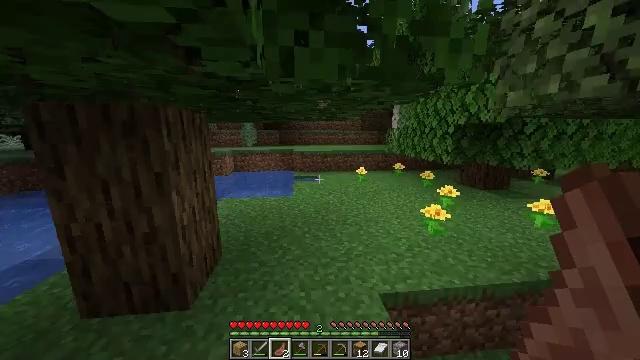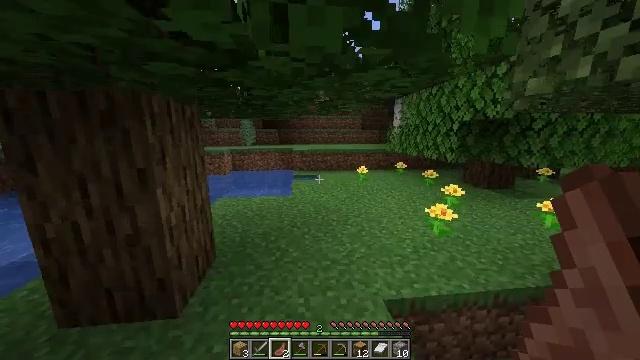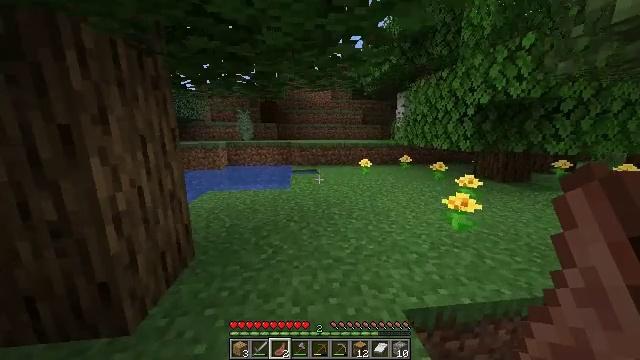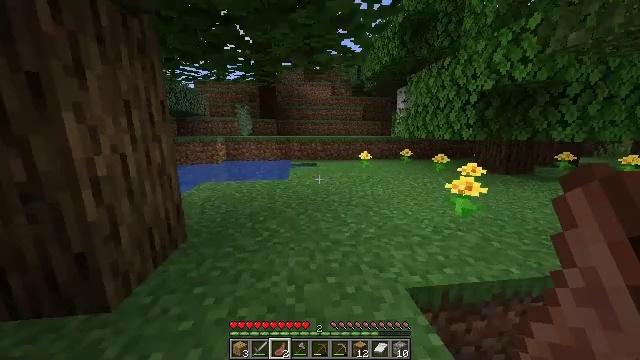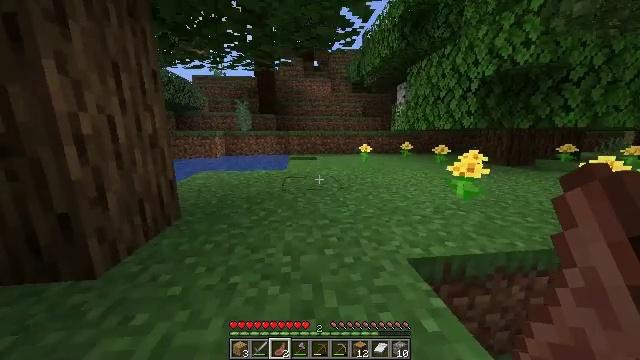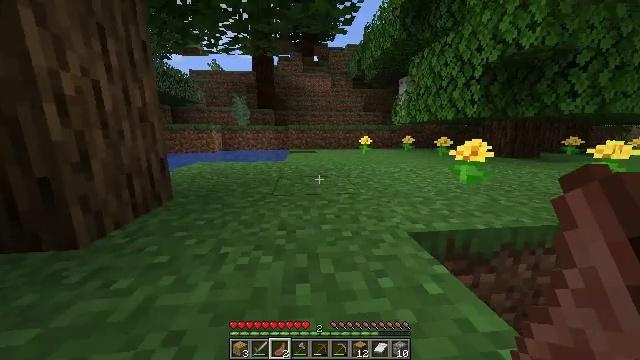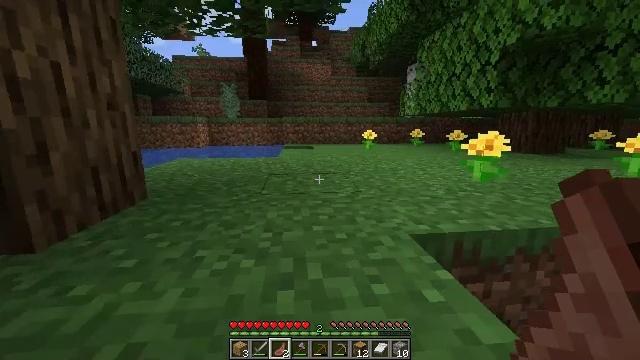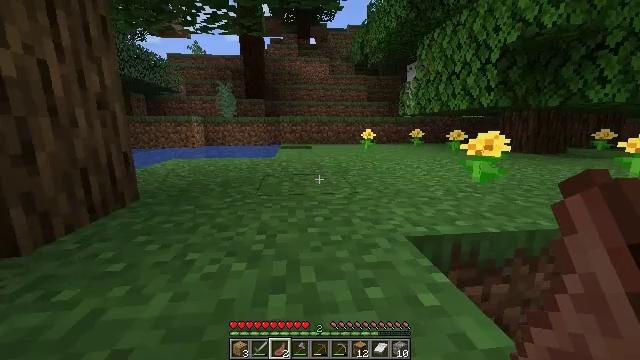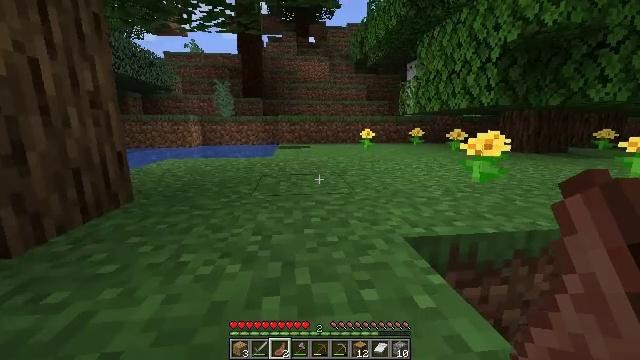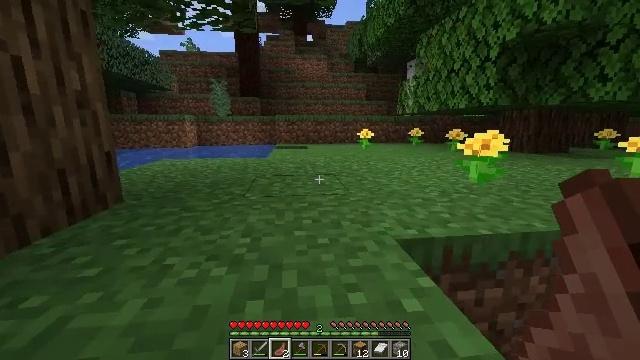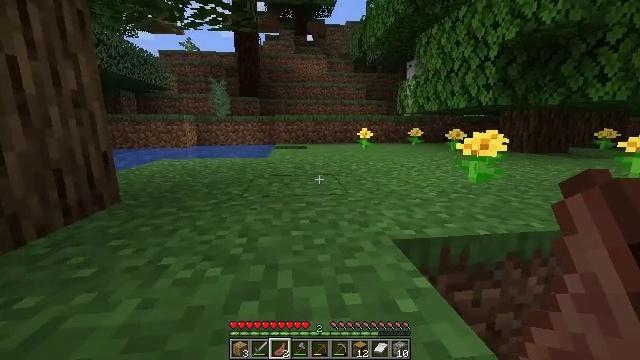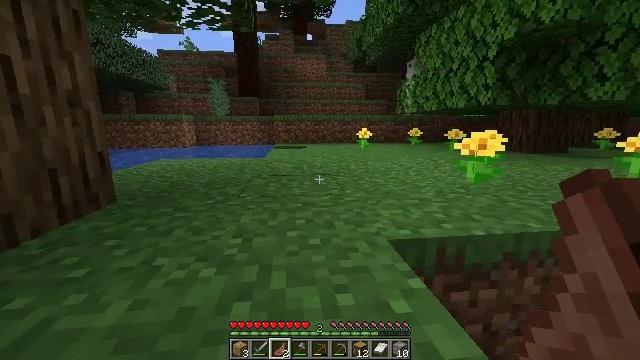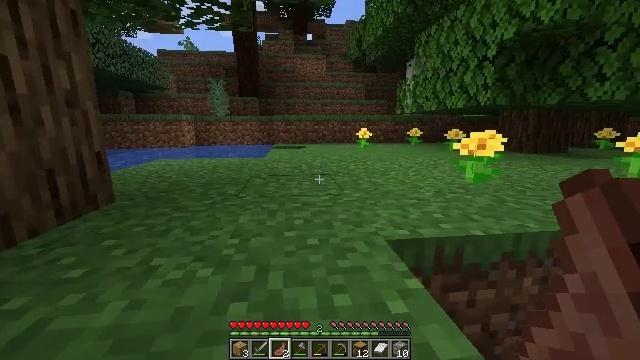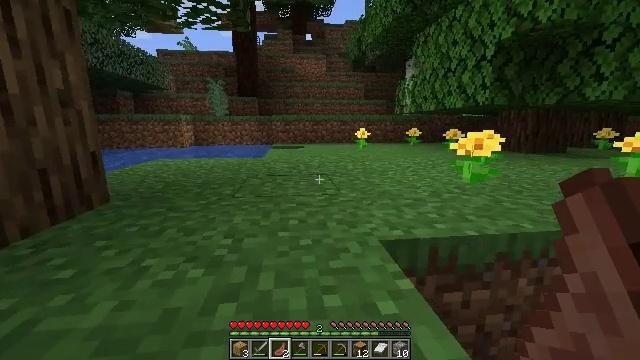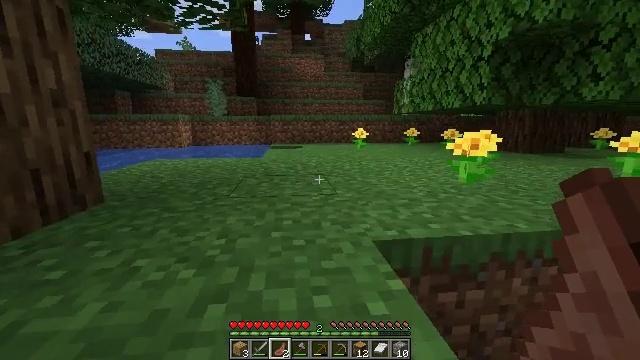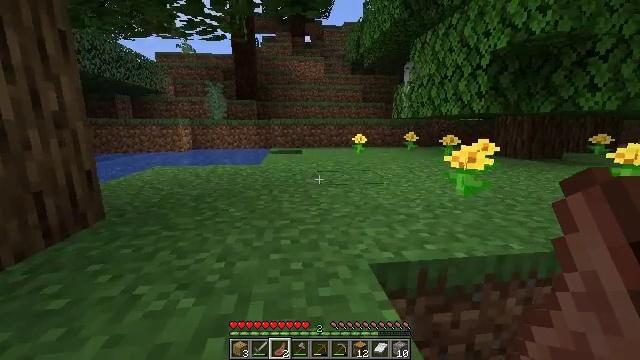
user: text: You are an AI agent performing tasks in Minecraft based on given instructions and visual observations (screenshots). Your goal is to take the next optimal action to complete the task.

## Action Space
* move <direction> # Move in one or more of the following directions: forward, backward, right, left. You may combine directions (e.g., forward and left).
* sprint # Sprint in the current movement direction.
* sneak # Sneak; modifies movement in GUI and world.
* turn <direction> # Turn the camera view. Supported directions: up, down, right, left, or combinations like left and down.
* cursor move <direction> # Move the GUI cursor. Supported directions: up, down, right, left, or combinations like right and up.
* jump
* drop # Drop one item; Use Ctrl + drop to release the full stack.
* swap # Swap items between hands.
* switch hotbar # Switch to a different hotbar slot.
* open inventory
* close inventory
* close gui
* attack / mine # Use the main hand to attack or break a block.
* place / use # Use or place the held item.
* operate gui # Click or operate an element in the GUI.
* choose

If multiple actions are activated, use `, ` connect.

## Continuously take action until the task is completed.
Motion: motion action
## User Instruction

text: Gather a pumpkin block.
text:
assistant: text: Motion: move forward, sprint, jump
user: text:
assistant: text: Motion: move forward, sprint, jump
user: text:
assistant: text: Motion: move forward, sprint
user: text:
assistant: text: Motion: move forward, sprint
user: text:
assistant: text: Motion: move forward, sprint
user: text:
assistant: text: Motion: move forward, sprint
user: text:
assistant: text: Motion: move forward, sprint
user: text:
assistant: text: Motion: move forward, sprint
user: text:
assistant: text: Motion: move forward, sprint
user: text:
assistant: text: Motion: move forward, sprint
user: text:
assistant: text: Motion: move forward, sprint
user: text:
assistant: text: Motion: move forward, sprint
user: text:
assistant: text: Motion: move forward, sprint
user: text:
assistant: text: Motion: move forward, sprint
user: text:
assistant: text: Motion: move forward, sprint, jump
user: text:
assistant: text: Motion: move forward, sprint, jump
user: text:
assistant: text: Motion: move forward, sprint, jump
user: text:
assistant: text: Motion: move forward, sprint, jump
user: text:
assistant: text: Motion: move forward, sprint
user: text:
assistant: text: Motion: move forward, sprint
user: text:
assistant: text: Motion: move forward, sprint
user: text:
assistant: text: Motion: move forward, sprint
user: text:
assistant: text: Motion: move forward, sprint
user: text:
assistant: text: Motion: move forward, sprint
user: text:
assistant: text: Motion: move forward, sprint
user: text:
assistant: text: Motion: move forward, sprint
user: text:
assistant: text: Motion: move forward, sprint, turn right
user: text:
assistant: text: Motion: move forward, sprint, turn right
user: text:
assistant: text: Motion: move forward, sprint
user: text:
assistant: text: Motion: move forward, sprint